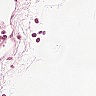
Metastatic tissue present: no